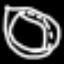
Label: donut